Aerial crown-view tile of a tropical tree (Barro Colorado Island, Panama), acquired 20250317:
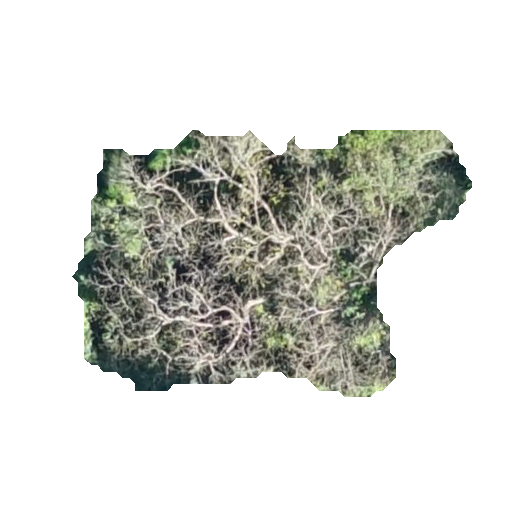
Species: Guazuma ulmifolia
GBIF accepted scientific name: Guazuma ulmifolia
Crown area: 115.629 m²